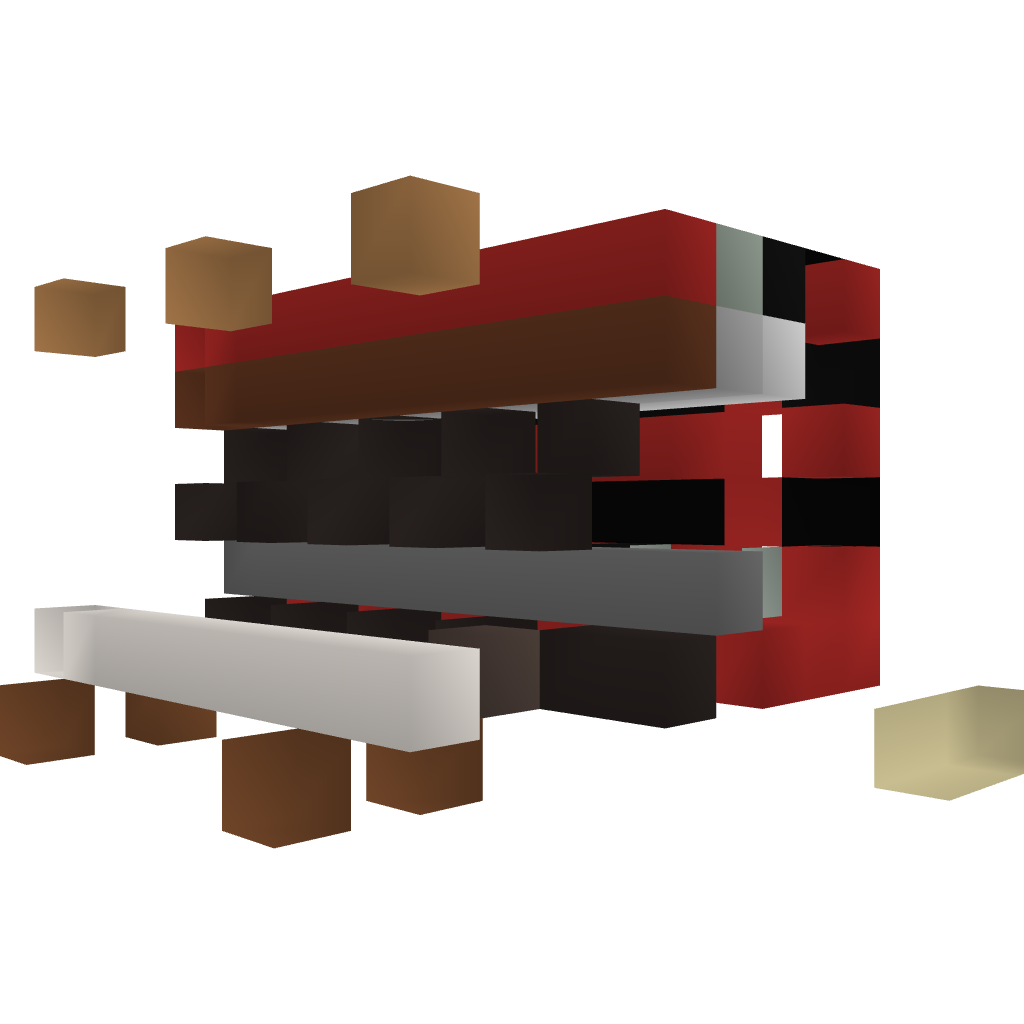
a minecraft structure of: Semi Automatic Furnace